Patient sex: M
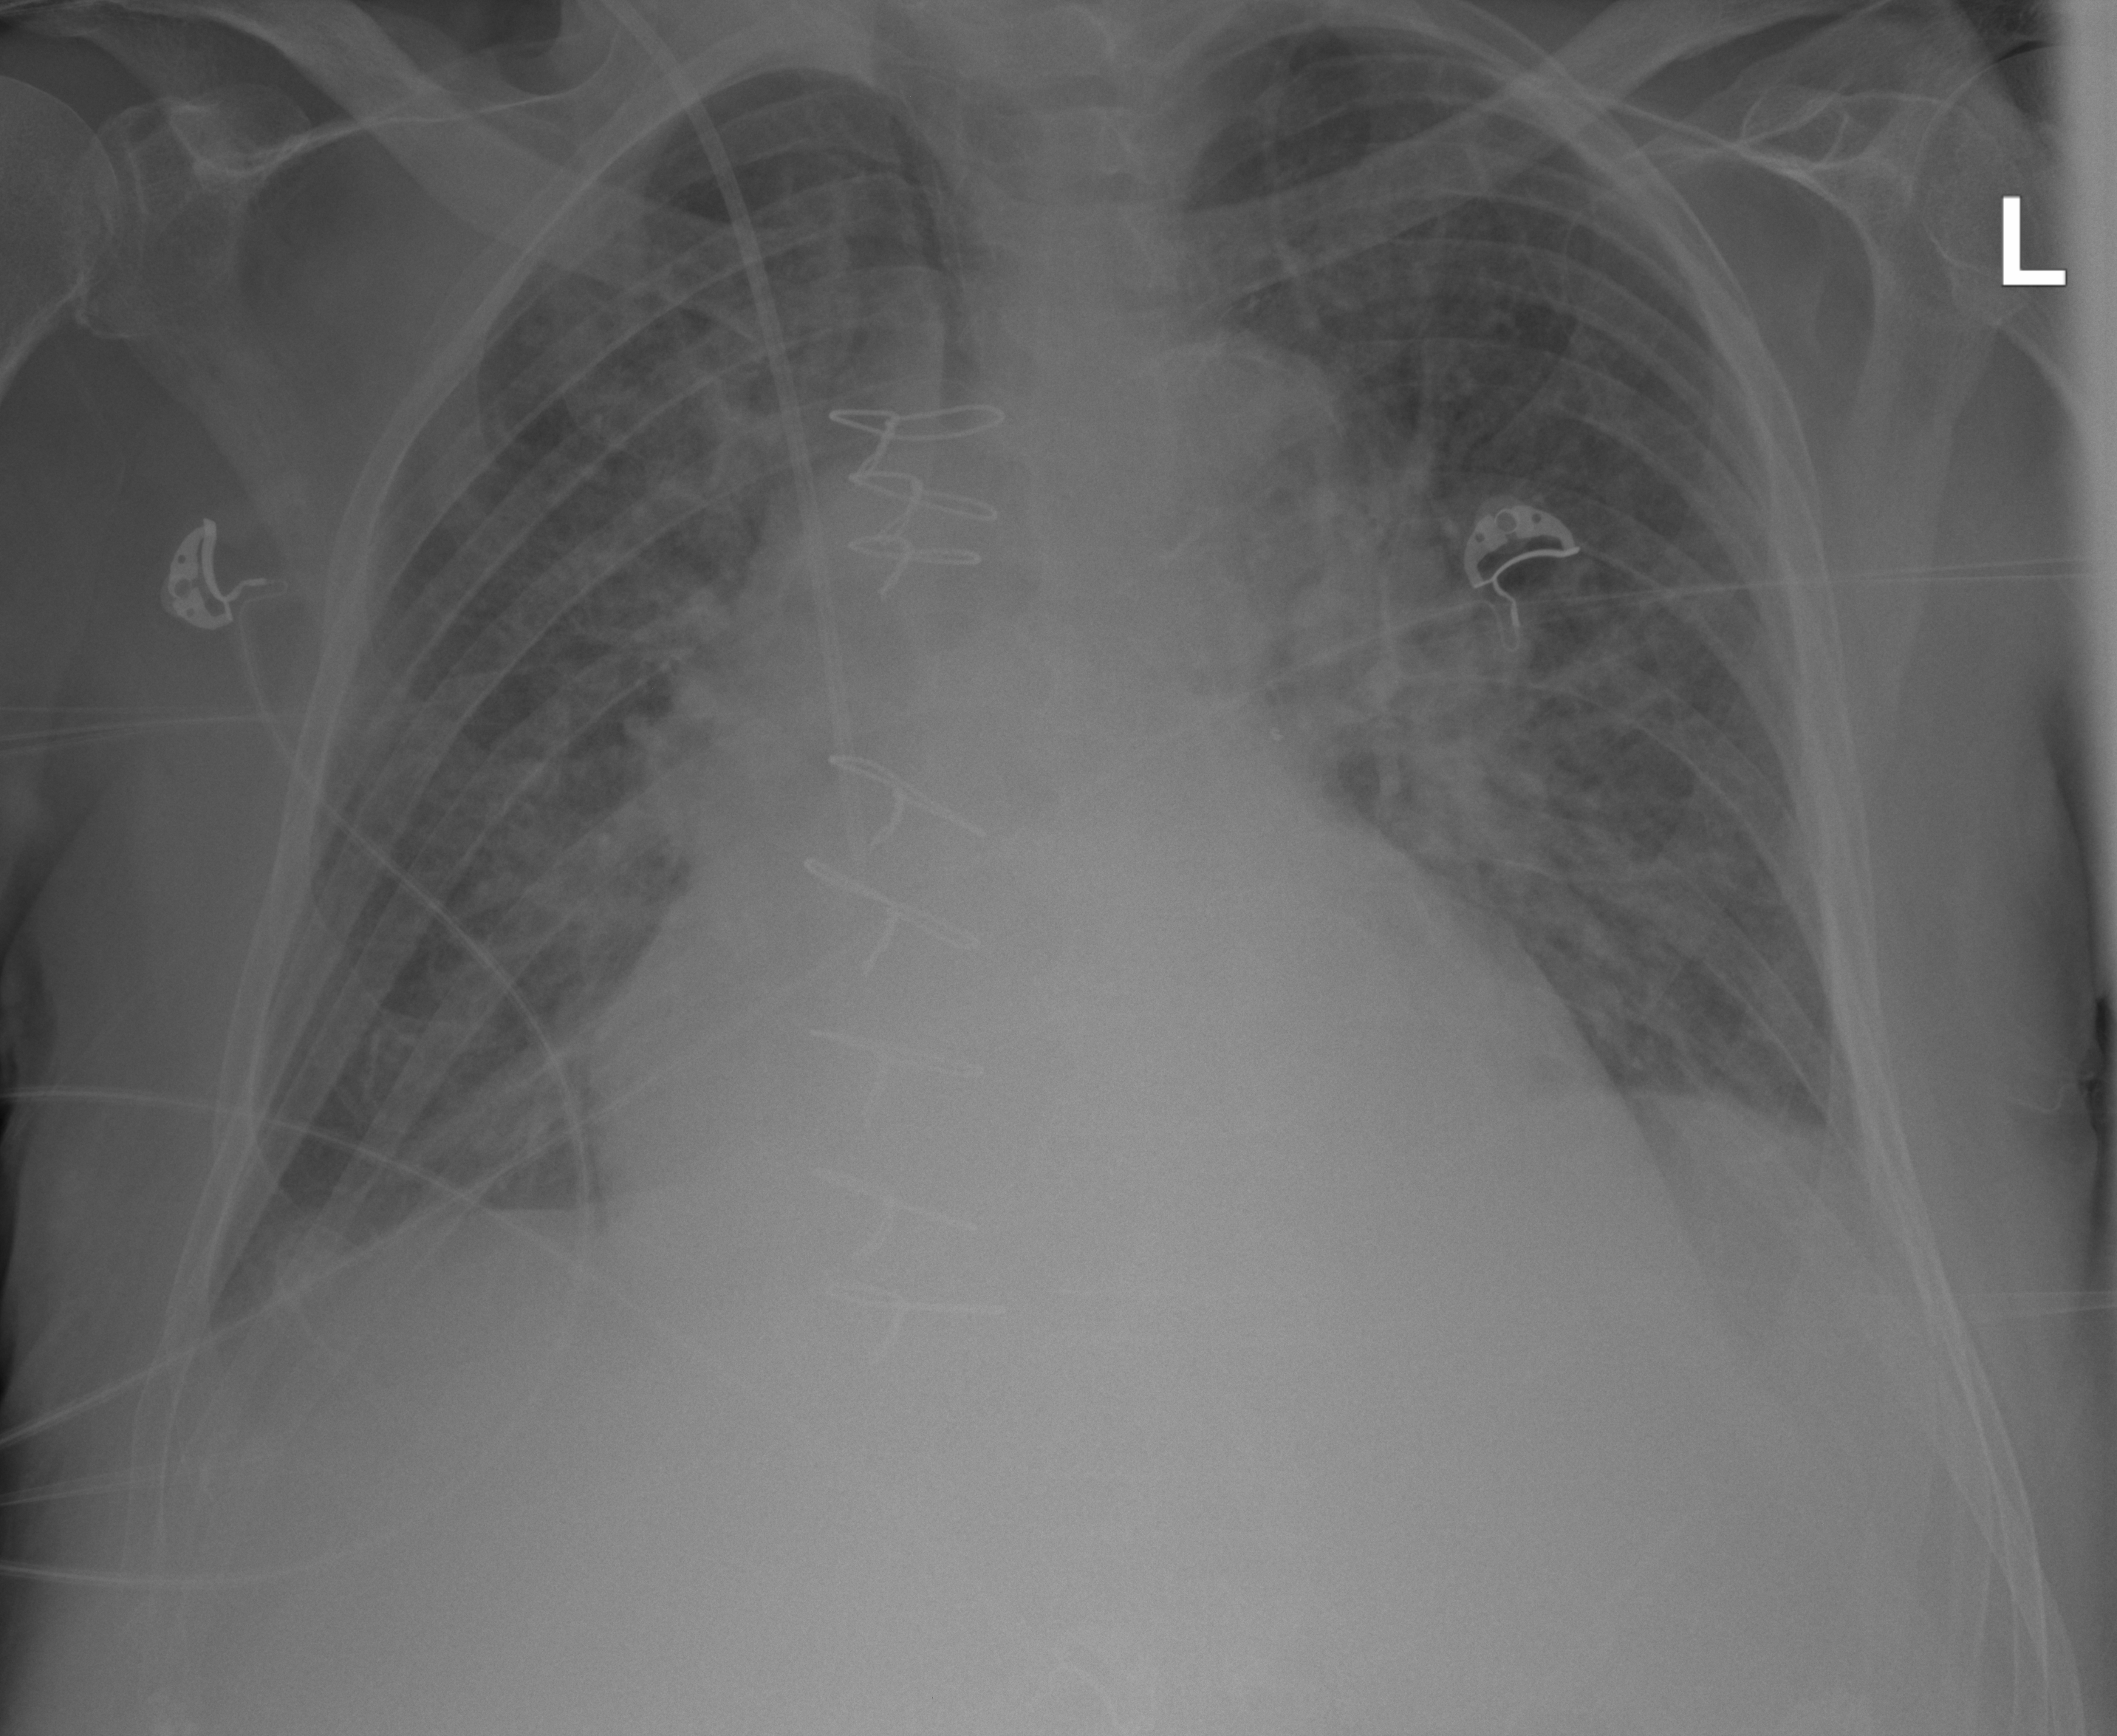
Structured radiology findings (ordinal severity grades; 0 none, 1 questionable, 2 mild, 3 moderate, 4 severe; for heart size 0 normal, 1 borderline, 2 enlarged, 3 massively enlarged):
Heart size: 2
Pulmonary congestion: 2
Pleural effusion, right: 2
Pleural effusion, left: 2
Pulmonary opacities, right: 1
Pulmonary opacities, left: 1
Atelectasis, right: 2
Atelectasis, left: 2